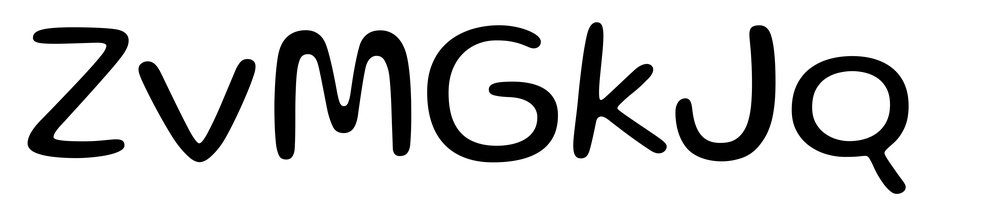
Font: Gluten_Light